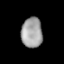
Tissue: lung
Cell type: Endothelial cells
Senescence score: 0.632
Nuclear area (px): 626
Mean DAPI intensity: 159.942